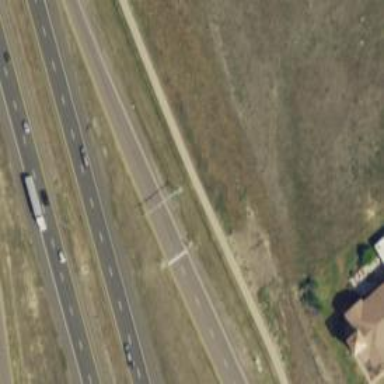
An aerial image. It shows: Asphalt motorway link.